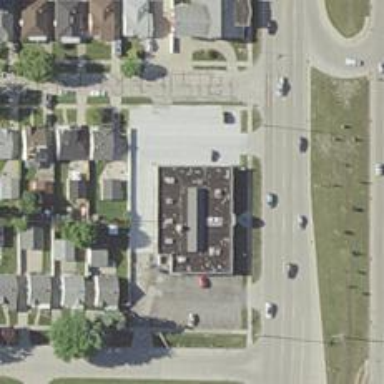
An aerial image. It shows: Healthcare clinic.